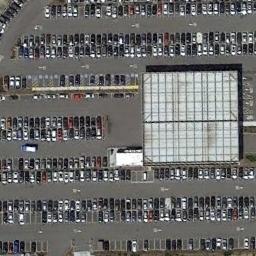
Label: parking_lot